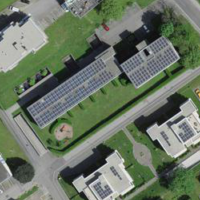
EUNIS habitat code: 55
Species observed at this site:
Urtica dioica